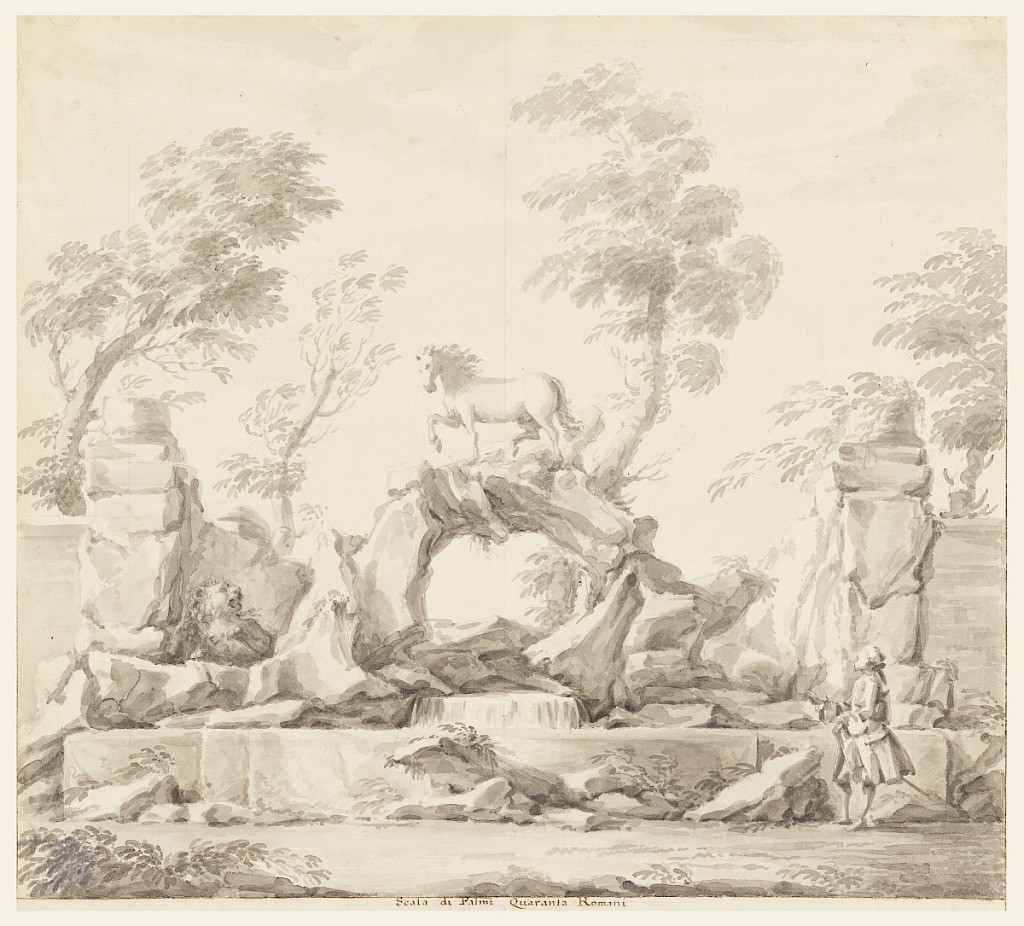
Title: Design for a Fountain with Pegasus, for the Villa Albani, Rome
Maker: Carlo Marchionni, Italian, 1702–1786
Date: ca. 1750
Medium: Pen and brown ink, brush and gray wash, graphite on cream laid paper
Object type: Drawing
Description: A horse stands on naturalistic rocky arch with a shallow cascading fountain below that is flanked by park-like walls. A lion sits in left middle ground, while a man in lower right foreground looks upward at the arch. There are trees and low vegetation throughout the composition, which is framed by a ruled border of pen and brown ink on three sides.